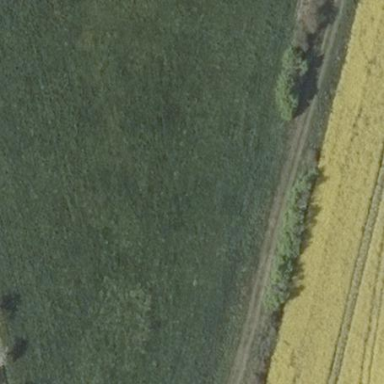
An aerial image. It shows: Beautiful meadow.